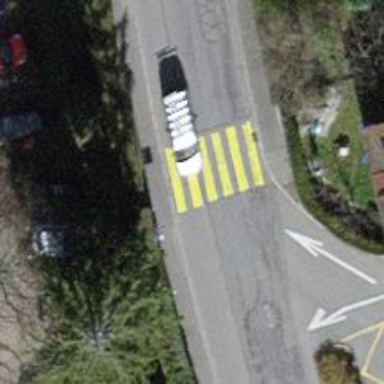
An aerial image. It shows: Zebra crossing on the road.